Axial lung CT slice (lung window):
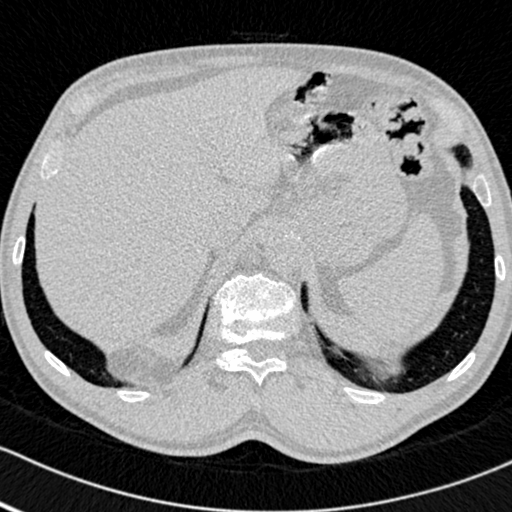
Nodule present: no